Question: I'm developing a weather app, but I have a problem when displaying an optionsMenu with some smartphones. I want to display a menu with 3 options, but on the HTC one X, only 2 options are displayed.
The problem is that the black bar at the bottom of the screen hides the third option of my menu.
Here is a screenshot of the problem : (we should see "Recharger", "Voir cette image" and the last option : "Autres cartes")

The code :
'''
public boolean onCreateOptionsMenu(Menu menu) {
menu.add(0,100,0,m_res.getStringArray(R.array.menu_reload)[Commons.currentLanguage]).setIcon(R.drawable.reload);
menu.add(0,101,0,m_res.getStringArray(R.array.menu_view_single)[Commons.currentLanguage]).setIcon(R.drawable.see);
if(m_model.getUrl2().size() !=0)
menu.add(0,102,0,m_res.getStringArray(R.array.menu_more)[Commons.currentLanguage]).setIcon(R.drawable.more);
SubMenu moreMaps = menu.addSubMenu(0,103,0,m_res.getStringArray(R.array.menu_others_maps)[Commons.currentLanguage]).setIcon(R.drawable.france);
if(m_time == 1)
{
for(int iBoucle = 0 ; iBoucle < m_model.getNames1().size() ; iBoucle++)
moreMaps.add(1,iBoucle,1,m_model.getNames1().get(iBoucle));
}
else
{
for(int iBoucle = 0 ; iBoucle < m_model.getNames2().size() ; iBoucle++)
moreMaps.add(1,iBoucle,1,m_model.getNames2().get(iBoucle));
}
onContextItemSelected(moreMaps.getItem());
return true;
}
@Override
public boolean onOptionsItemSelected(MenuItem item) {
switch (item.getItemId()) {
case 100:
if(Commons.getNetworkState() || Commons.getWifiState())
{
eraseData();
loadingData();
}
else
Commons.getConnectivityErrorMessage(m_Context);
return true;
case 101:
Intent sia = new Intent(m_Context, SingleImageActivity.class);
sia.putExtra("url", correctURL(m_urlImages.get(m_step)));
sia.putExtra("choiceNumber", -1);
if(m_textIsHour)
{
if(m_time == 1)
sia.putExtra("title", m_model.getNames1().get(m_mode)+" - "+m_model.getHours1().get(m_step)+"h");
else
sia.putExtra("title", m_model.getNames2().get(m_mode)+" - "+m_model.getHours2().get(m_step)+"h");
}
startActivity(sia);
break;
case 102:
if(Commons.getNetworkState() || Commons.getWifiState())
{
Intent modelSubList = new Intent(m_Context, ModelViewActivity.class);
modelSubList.putExtra("model",m_modelNumber);
modelSubList.putExtra("mode",m_mode);
if(m_time == 1)
modelSubList.putExtra("time",2);
else
modelSubList.putExtra("time",1);
startActivity(modelSubList);
finish();
}
else
{
Commons.getConnectivityErrorMessage(m_Context);
}
break;
case 103:
break;
default:
if(Commons.getNetworkState() || Commons.getWifiState())
{
Intent otherMapsIntent = new Intent(m_Context, ModelViewActivity.class);
otherMapsIntent.putExtra("model",m_modelNumber);
otherMapsIntent.putExtra("mode",item.getItemId());
otherMapsIntent.putExtra("time",m_time);
startActivity(otherMapsIntent);
finish();
return true;
}
else
{
Commons.getConnectivityErrorMessage(m_Context);
return false;
}
}
return false;
}
'''
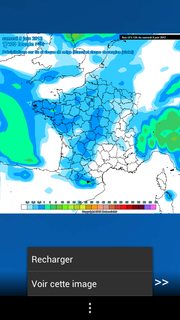
Answer: This code is showing three menu options on the US and European One X phones I have here:
<URL>
Can you try it on your device? If it doesn't work, then we know it is the software on your device. If it does work, then it could be something in your code.
Can you post more about your situation? I'm particularly interested in the code for how you turn on fullscreen and your AndroidManifest.xml (for things like the uses-sdk line and theme settings).
I don't see anything wrong offhand in the code you posted, but could you comment out this line just for a quick check?
if(m_model.getUrl2().size() !=0)
If that check isn't passing, then there should be only two menu items, not three. So commenting it out would be a quick check (or watching in a debugger to see if all three adds are called, of course).
Please note that onCreateOptionsMenu is only called the very first time the Activity instance shows the options menu, as opposed to onPrepareOptionsMenu which is called every time. So if adding that third menu option is not done the very first time, then it never will be.